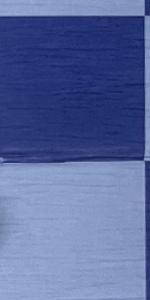
Label: Empty